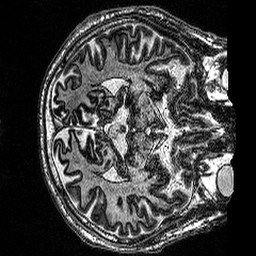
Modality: MP2RAGE
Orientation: axial
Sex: male
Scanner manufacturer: siemens
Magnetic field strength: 3 T
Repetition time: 5 s
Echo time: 0.00292 s